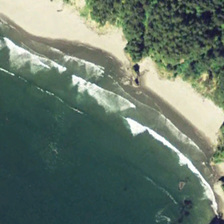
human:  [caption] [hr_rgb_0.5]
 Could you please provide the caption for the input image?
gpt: green ocean is near yellow beach and green trees .

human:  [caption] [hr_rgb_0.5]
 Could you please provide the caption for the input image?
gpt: green ocean is near yellow beach and green trees .

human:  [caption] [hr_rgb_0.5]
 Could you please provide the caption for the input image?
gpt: green ocean is near yellow beach and green trees .

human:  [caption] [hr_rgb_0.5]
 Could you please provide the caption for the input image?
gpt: green ocean is near yellow beach and green trees .

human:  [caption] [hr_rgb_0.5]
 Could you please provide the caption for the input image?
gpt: green ocean is near yellow beach and green trees .